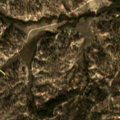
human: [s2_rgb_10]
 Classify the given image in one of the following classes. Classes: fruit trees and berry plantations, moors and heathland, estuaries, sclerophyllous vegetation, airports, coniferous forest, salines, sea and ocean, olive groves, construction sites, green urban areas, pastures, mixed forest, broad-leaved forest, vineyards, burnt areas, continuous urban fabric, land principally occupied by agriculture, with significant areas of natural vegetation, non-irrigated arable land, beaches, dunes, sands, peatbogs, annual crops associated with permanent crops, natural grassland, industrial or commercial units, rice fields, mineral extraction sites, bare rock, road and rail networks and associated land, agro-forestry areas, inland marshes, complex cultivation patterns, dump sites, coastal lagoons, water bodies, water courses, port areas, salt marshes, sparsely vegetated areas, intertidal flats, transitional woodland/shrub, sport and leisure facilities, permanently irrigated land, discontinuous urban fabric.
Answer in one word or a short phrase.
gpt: pastures, agro-forestry areas, broad-leaved forest, transitional woodland/shrub